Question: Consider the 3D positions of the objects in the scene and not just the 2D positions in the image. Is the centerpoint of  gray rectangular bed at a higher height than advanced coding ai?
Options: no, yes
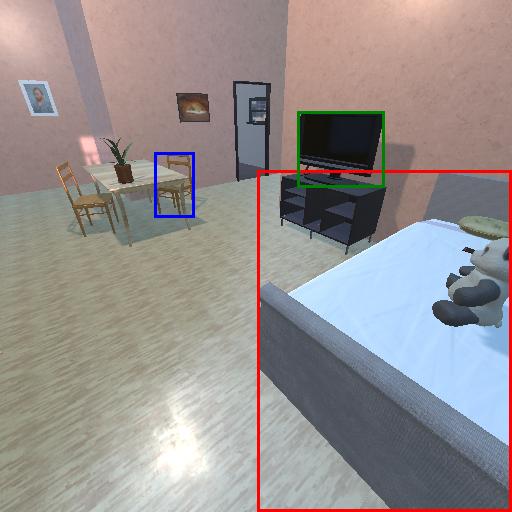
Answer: no